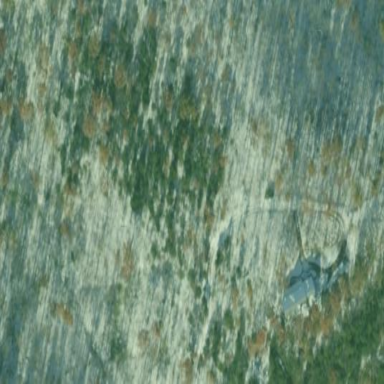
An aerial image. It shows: Evergreen woodland with needle-leaved trees.